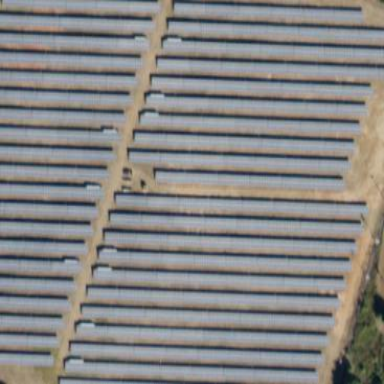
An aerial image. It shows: Solar power plant using photovoltaic technology.